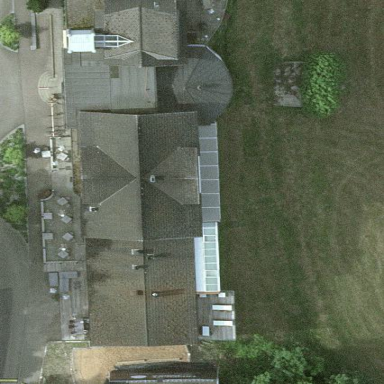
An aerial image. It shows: Building that houses restaurant with hotel nearby.